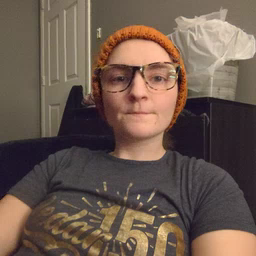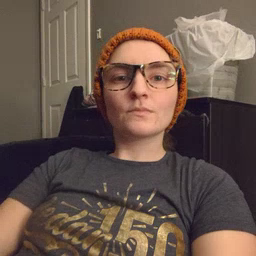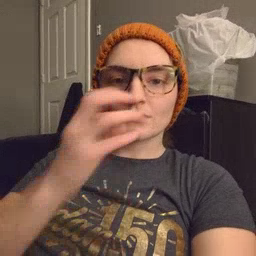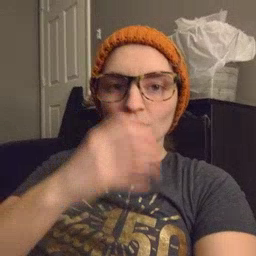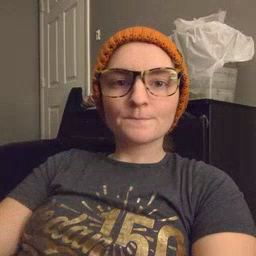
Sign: clown